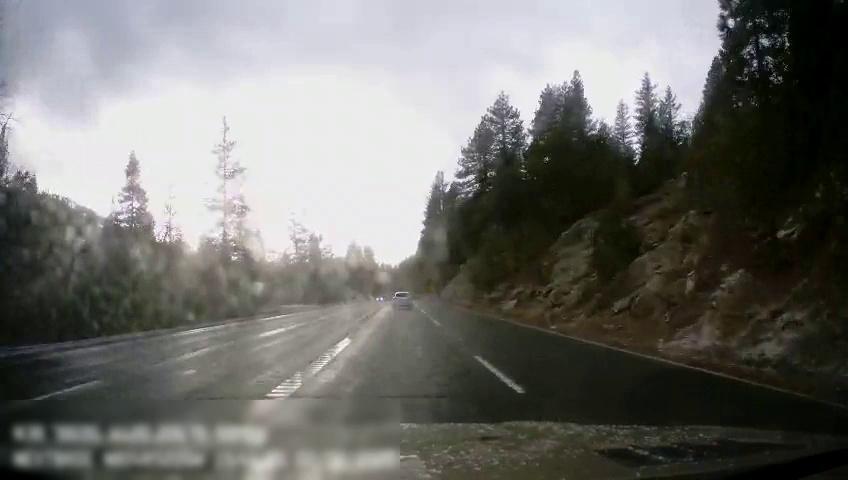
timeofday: Day
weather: Sunny
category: Drivable Space
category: Vehicles | SUV
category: Lanes | Current Lane
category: Lanes | Alternate Lane
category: Lanes | Opposite Lane
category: Lanes | Opposite Lane